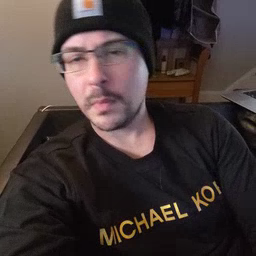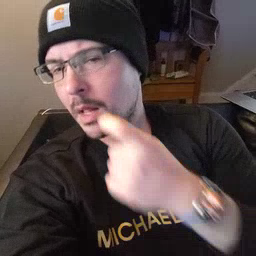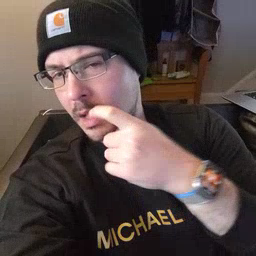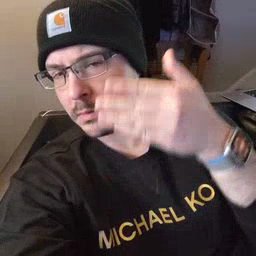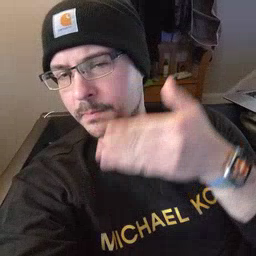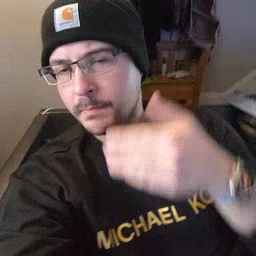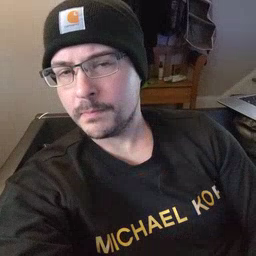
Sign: glasswindow